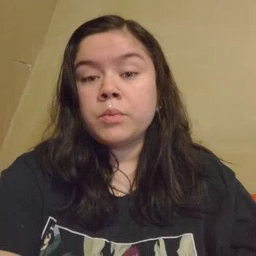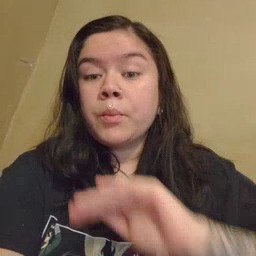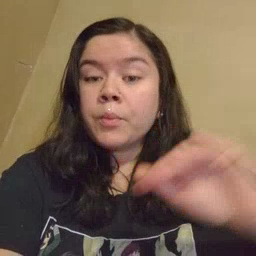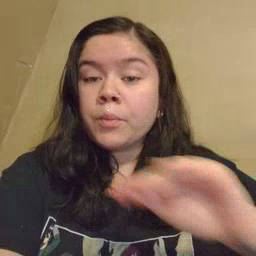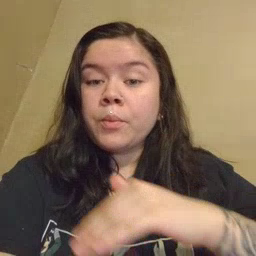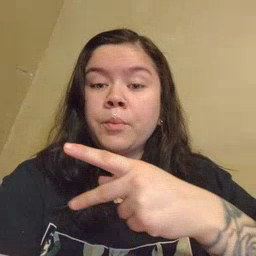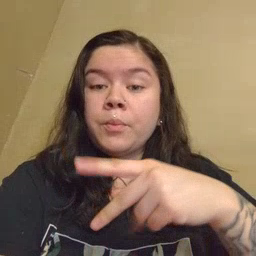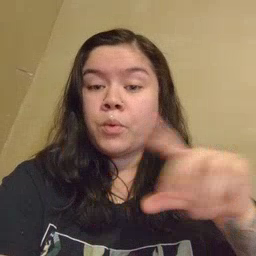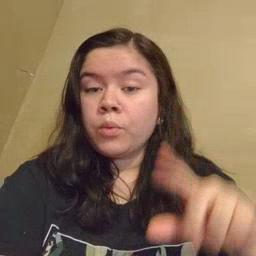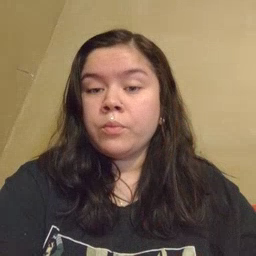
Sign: pool